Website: walmart
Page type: customer-info-address
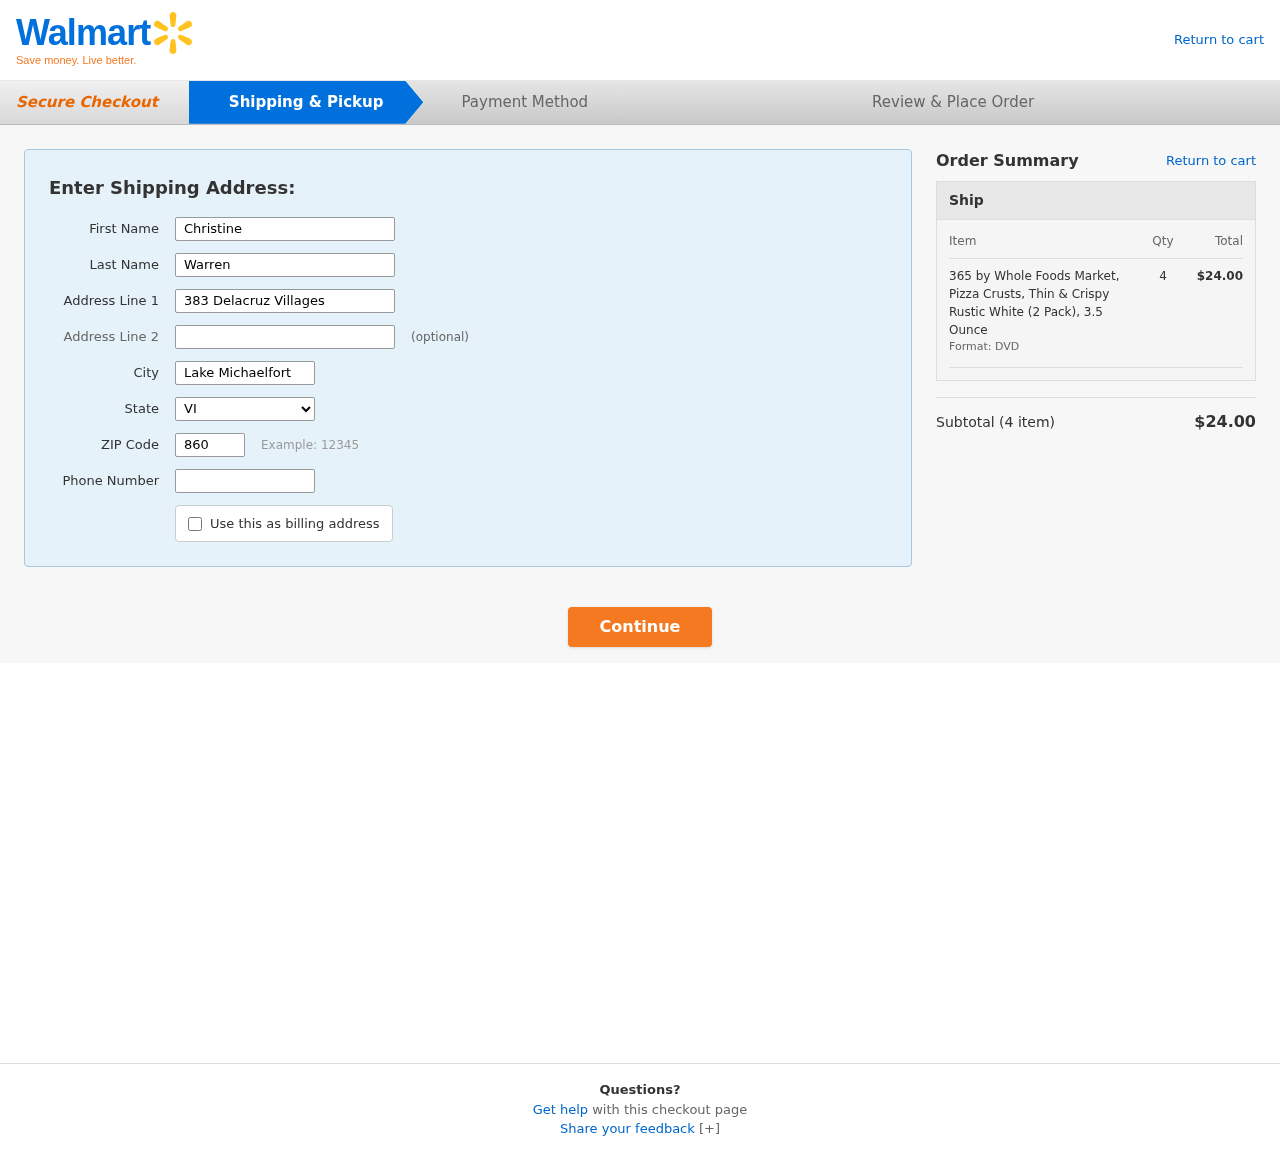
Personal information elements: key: PII_CITY
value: Lake Michaelfort
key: PII_FIRSTNAME
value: Christine
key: PII_LASTNAME
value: Warren
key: PII_PHONE
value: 2284899166
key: PII_POSTCODE
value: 86081
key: PII_STATE
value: VI
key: PII_STREET
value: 383 Delacruz Villages
Product elements: key: PRODUCT1_NAME
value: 365 by Whole Foods Market, Pizza Crusts, Thin & Crispy Rustic White (2 Pack), 3.5 Ounce
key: PRODUCT1_QUANTITY
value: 4
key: PRODUCT1_LINE_TOTAL
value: $24.00
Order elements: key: ORDER_NUM_ITEMS
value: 4
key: ORDER_SUBTOTAL
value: $24.00